Question: I am trying to write the function 'replace' that accesses every block in the image, keeps the first 2000 elements and sets the rest of them to zero. But every time I do that, I find this error message:
'''
Error using blockproc>parse_inputs (line 997)
Invalid block function. BLOCKPROC expects the user function, FUN, to be a valid function handle.
Error in blockproc (line 219)
[source,fun,options] = parse_inputs(source,block_size,fun,varargin{:});
Error in blk2 (line 6)
J3 = blockproc(I3,[8 8],'dct2',f);
'''
here is the code for the 'replace' function:
'''
function features = replace(block)
for( i = 2000:length(block.data) )
% set each element to 0
block.data(i) = 0
end
'''
And my script which uses 'replace', 'dct2' and 'blockproc':
'''
I3 = imread('process/13.jpg');
figure;
imshow(I3);
f = @(block)replace(block.data);
J3 = blockproc(I3,[8 8],'dct2',f);
figure
imshow(J3);
imshow(log(abs(J3)),[]), colormap(jet), colorbar
J3(abs(J3) < 5) = 0;
%B=J;
%B(1:1) = 0;
[M N]=size(J3);
fun3=zigzag(J3);
in4=izigzag(fun3,M,N);
f = @(block)replace(block.data);
J22 = blockproc(in4,[8 8],'idct2',f);
figure
imshow(J22,[0 255]);
figure
imshow(log(abs(J22)),[]), colormap(jet), colorbar
'''

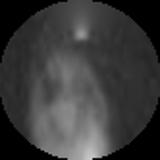
Answer: You should change few things until you get a running code. First, you should make some changes in 'replace' function, since in yours the output is not defined. Additionally, the input argument should change to 'data', because you are passing 'block.data' to it, which is a matrix:
'''
function data = replace(data)
data(2000:end) = 0;
'''
That said, this function does nothing in your example, since you are making 8x8 blocks.
If I understand correctly, you want to apply a 2-d discreet cosine transform to each block after applying 'replace' to that block. If you take a look at <URL> you will see that the third input argument is supposed to be a function handle. In your case, 'f' is an example of a function handle, but not exactly what you want. You can combine it with 'dct2' and then pass the function handle to 'blockproc':
'''
f = @(block) dct2(replace(block.data));
J3 = blockproc(double(I3),[8 8], f);
'''
Note: You do not have to cast the image to 'double', but if you don't you will have higher loss of information.